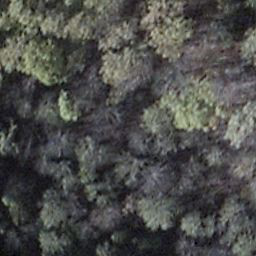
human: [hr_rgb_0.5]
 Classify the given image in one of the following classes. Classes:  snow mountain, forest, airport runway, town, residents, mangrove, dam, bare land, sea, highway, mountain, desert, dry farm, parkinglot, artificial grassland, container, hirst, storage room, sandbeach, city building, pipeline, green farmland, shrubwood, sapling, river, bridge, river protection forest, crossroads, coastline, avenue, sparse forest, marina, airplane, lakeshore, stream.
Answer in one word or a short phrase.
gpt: shrubwood